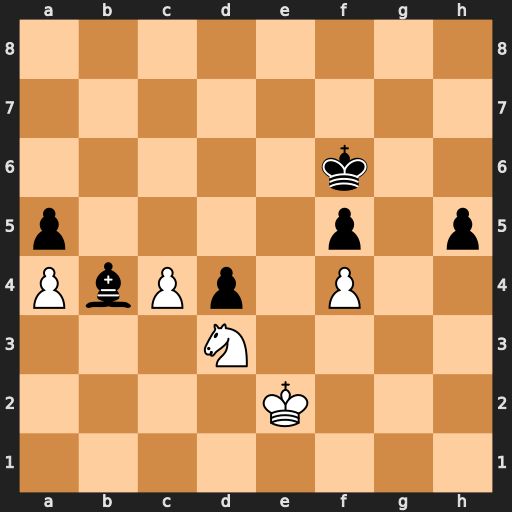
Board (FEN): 8/8/5k2/p4p1p/PbPp1P2/3N4/4K3/8
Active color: w
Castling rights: -
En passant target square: -
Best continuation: Nxb4 axb4 a5 h4 a6